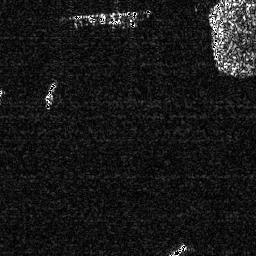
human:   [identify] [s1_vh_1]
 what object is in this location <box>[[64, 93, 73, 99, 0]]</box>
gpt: <ref>1 small ship at the bottom</ref>

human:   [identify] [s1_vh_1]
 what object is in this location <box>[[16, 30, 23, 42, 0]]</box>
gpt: <ref>1 medium ship at the left</ref>